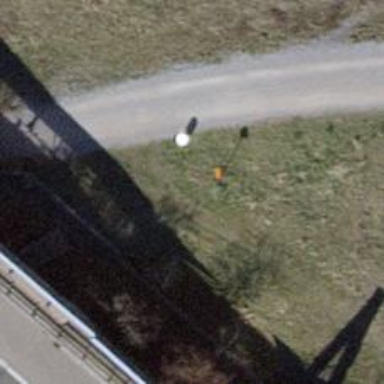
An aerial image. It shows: Pipeline marker.